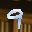
Label: 9